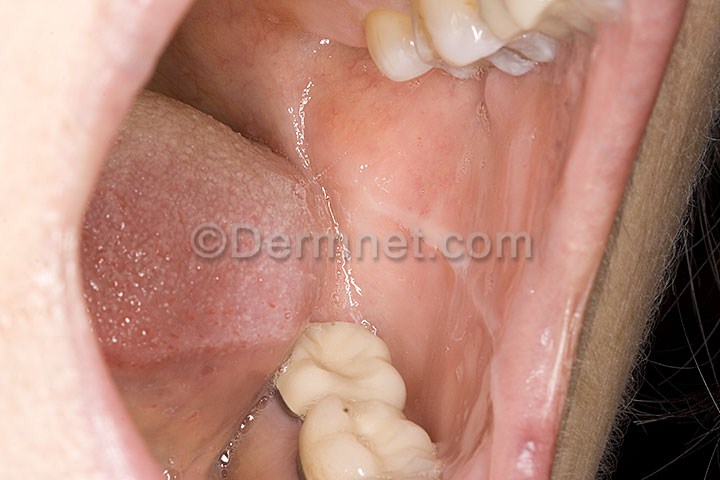
Disease: Psoriasis pictures Lichen Planus and related diseases